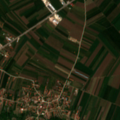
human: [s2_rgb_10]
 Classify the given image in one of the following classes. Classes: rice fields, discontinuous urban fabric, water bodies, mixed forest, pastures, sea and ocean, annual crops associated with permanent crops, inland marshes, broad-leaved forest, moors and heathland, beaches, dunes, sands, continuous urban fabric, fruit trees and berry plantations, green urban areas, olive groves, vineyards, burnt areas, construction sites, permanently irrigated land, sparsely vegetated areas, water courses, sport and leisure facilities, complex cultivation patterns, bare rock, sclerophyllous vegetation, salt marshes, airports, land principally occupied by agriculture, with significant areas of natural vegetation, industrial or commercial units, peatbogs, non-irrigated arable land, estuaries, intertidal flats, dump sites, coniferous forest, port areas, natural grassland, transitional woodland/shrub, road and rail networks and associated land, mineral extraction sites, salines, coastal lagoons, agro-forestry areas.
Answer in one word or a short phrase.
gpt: discontinuous urban fabric, non-irrigated arable land, complex cultivation patterns